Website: crate-barrel
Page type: account-selection
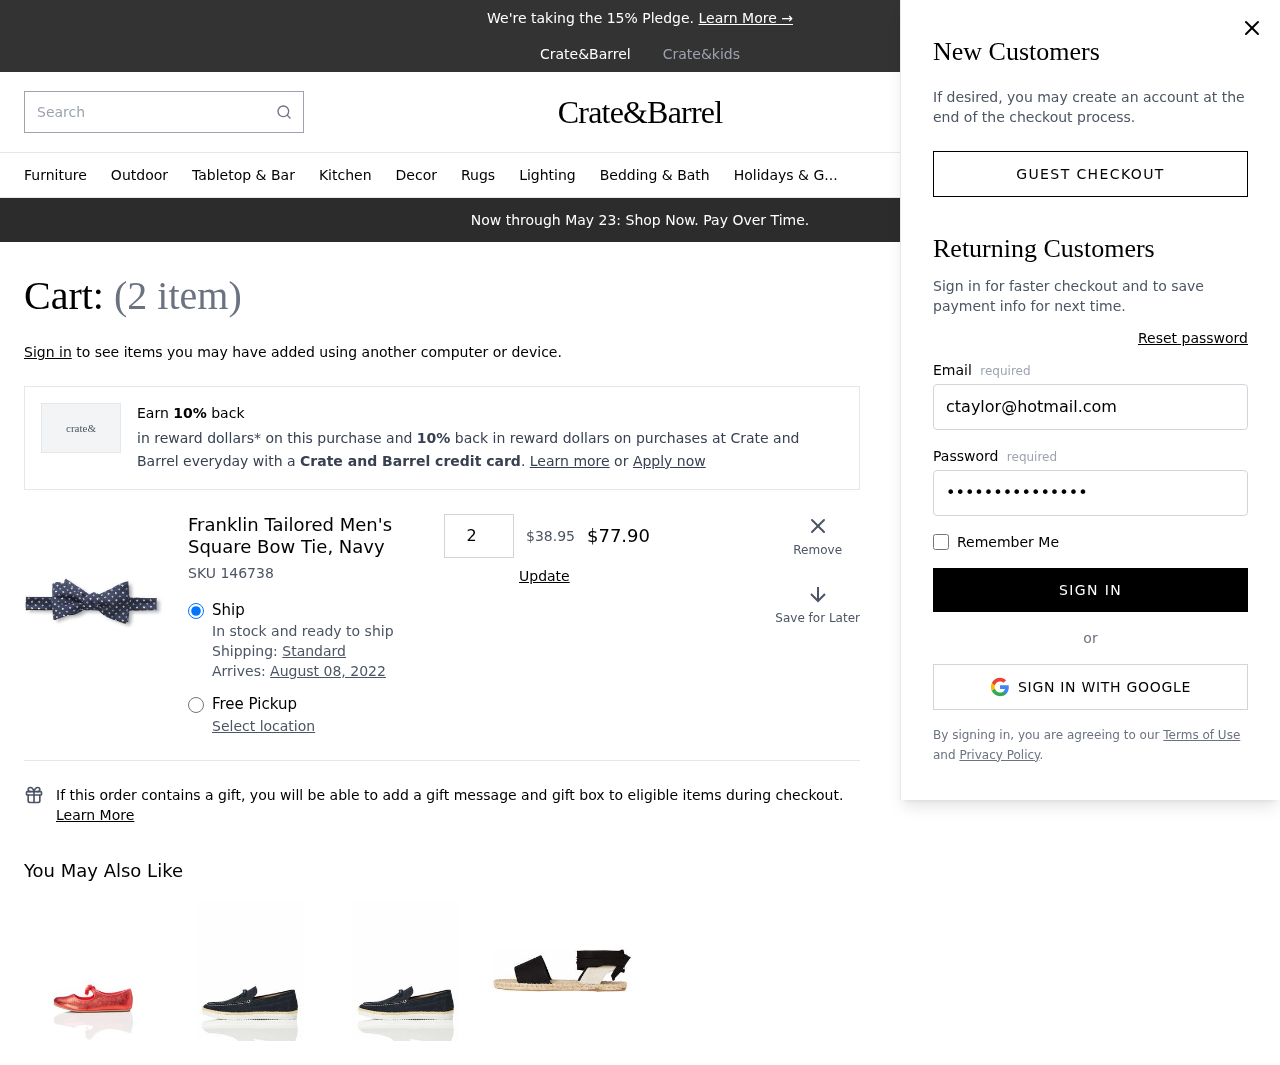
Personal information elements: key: PII_EMAIL
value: ctaylor@hotmail.com
Product elements: key: PRODUCT1_NAME
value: Franklin Tailored Men's Square Bow Tie, Navy
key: PRODUCT1_PRICE
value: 38.95
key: PRODUCT1_QUANTITY
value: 2
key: PRODUCT1_SKU
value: SKU 146738
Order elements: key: ORDER_NUM_ITEMS
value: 2
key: ORDER_DELIVERY_DATE
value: August 08, 2022
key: ORDER_SUBTOTAL
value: $77.90
Search elements: key: HEADER_SEARCH
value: Search